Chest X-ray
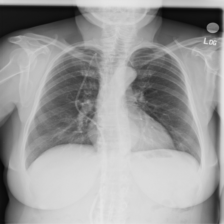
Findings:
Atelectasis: negative
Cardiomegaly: negative
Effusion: negative
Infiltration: negative
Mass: negative
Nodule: negative
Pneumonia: negative
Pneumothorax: negative
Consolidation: negative
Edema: negative
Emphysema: negative
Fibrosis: negative
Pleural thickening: negative
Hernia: negative